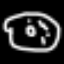
Label: donut